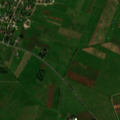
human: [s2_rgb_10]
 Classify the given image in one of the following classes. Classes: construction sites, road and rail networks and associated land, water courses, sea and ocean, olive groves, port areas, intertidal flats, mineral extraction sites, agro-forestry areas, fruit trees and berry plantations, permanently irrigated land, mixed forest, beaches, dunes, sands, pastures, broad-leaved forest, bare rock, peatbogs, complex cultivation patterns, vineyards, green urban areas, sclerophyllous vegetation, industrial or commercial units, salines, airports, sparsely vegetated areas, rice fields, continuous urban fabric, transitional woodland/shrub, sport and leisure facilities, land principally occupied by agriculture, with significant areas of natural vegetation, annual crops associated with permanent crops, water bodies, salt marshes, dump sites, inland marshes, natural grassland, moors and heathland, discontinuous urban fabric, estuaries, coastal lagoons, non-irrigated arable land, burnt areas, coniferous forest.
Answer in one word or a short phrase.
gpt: discontinuous urban fabric, non-irrigated arable land, pastures, complex cultivation patterns